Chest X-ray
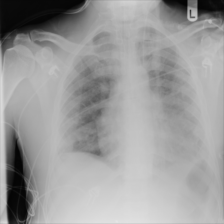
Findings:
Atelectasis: negative
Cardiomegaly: negative
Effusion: negative
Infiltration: negative
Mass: negative
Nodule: negative
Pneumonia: negative
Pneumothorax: negative
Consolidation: negative
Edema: negative
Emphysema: negative
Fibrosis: negative
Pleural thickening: negative
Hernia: negative